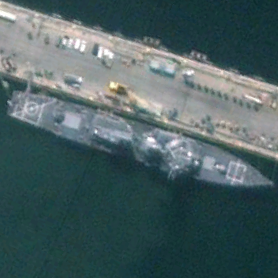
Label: destroyer